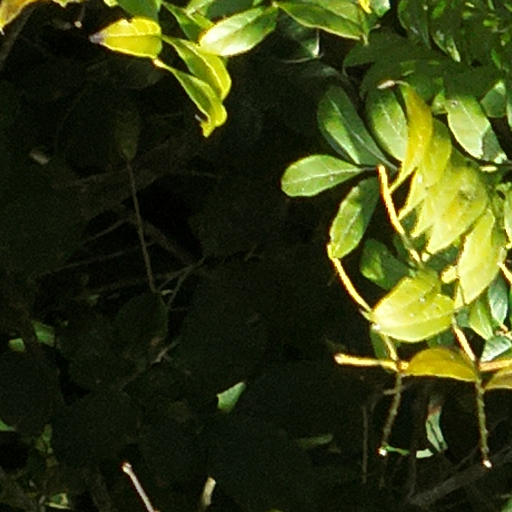
Species: Jacaranda copaia
GBIF accepted scientific name: Jacaranda copaia
Crown area (m\u00b2): 174.623